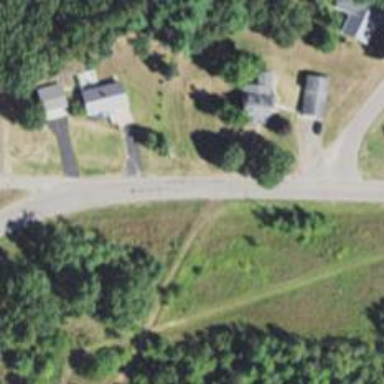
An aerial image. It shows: Secondary road.